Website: macys
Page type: delivery-shipping
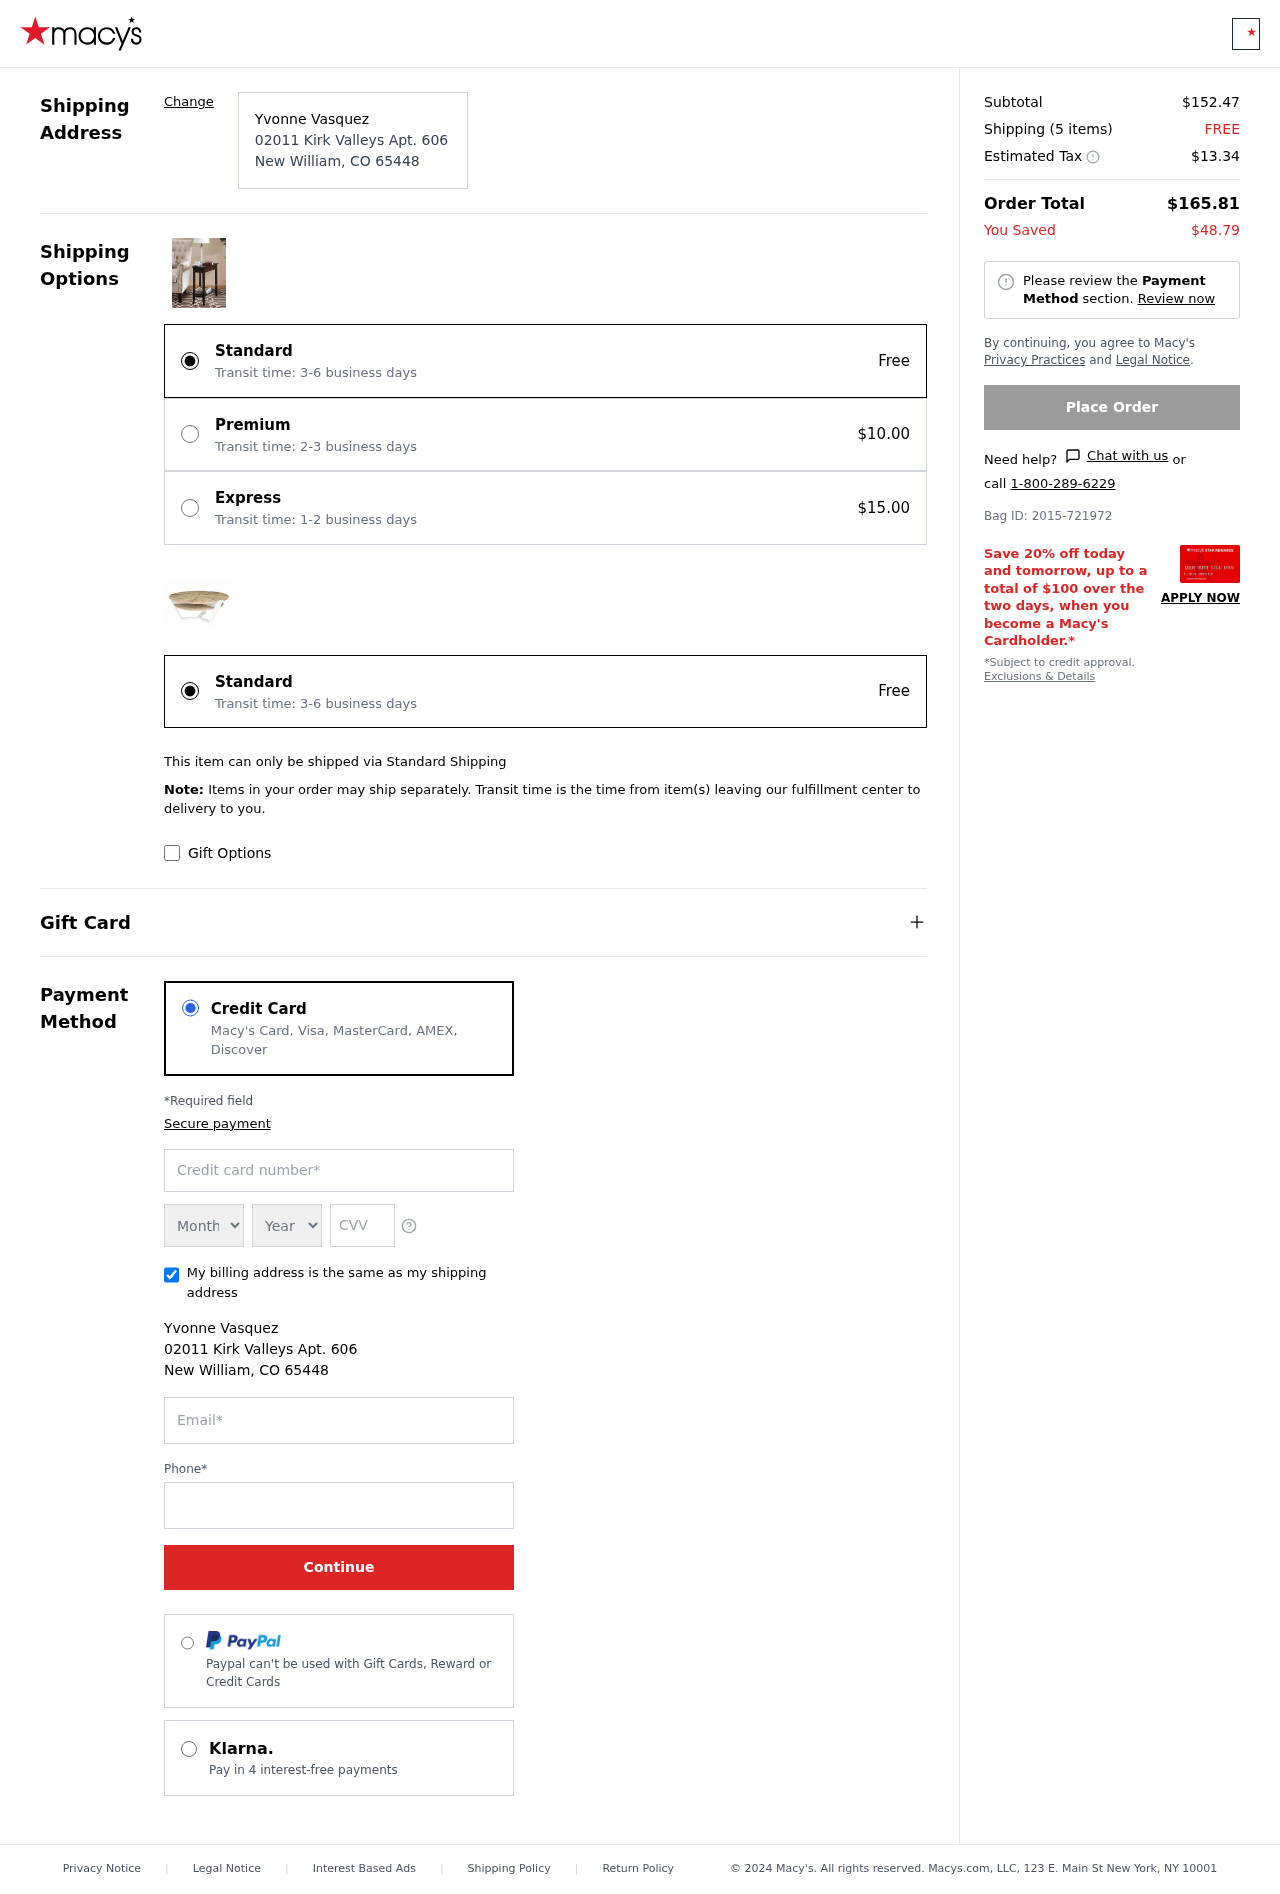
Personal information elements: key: PII_CARD_EXPIRY_MONTH
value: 10
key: PII_CARD_EXPIRY_YEAR
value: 27
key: PII_CITY
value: New William
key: PII_CITY_STATE_ZIP
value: New William, CO 65448
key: PII_FULLNAME
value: Yvonne Vasquez
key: PII_POSTCODE
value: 65448
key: PII_STATE_ABBR
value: CO
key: PII_STREET
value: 02011 Kirk Valleys Apt. 606
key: PII_CARD_NUMBER
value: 5310 4214 5792 8440
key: PII_CARD_CVV
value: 993
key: PII_EMAIL
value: yvonne.vasquez@yahoo.com
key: PII_PHONE
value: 9079155836
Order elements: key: ORDER_SUBTOTAL
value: $152.47
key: ORDER_NUM_ITEMS
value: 5
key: ORDER_SHIPPING_COST
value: FREE
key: ORDER_TAX
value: $13.34
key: ORDER_TOTAL
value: $165.81
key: ORDER_SAVINGS
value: $48.79
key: ORDER_BAG_ID
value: Bag ID: 2015-721972